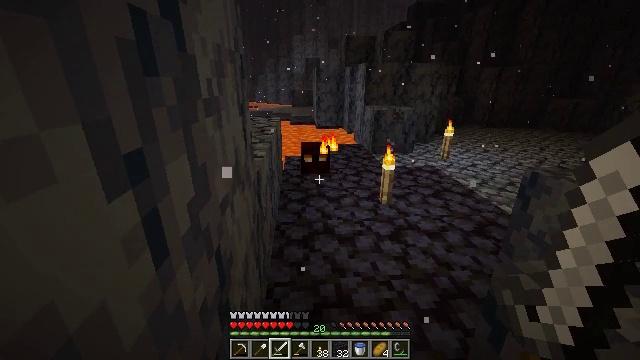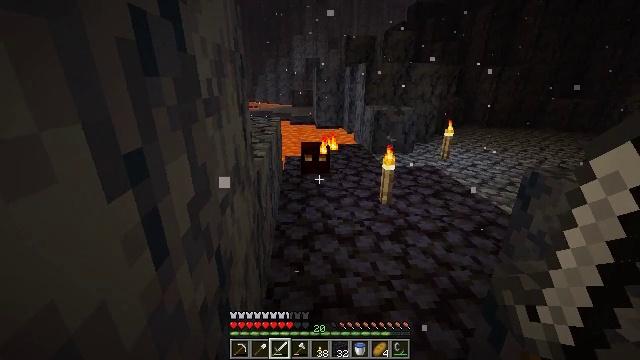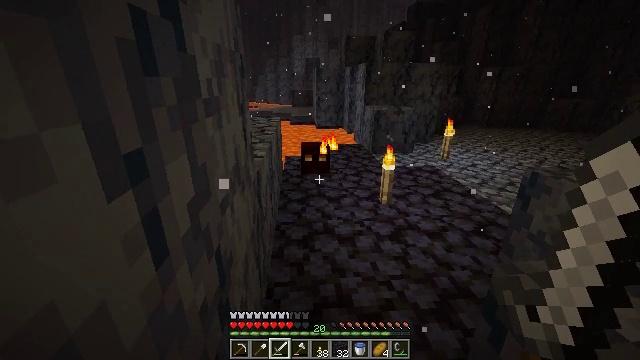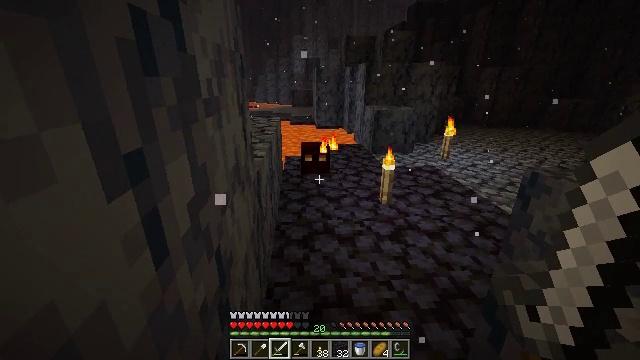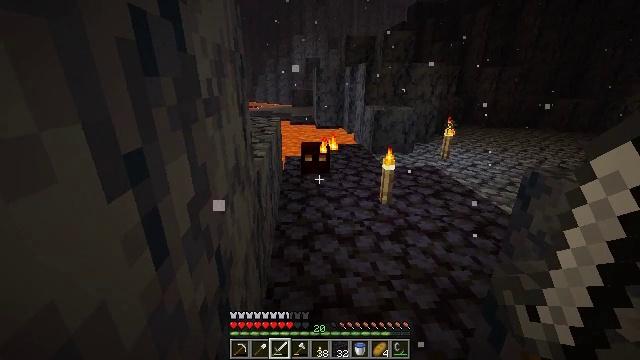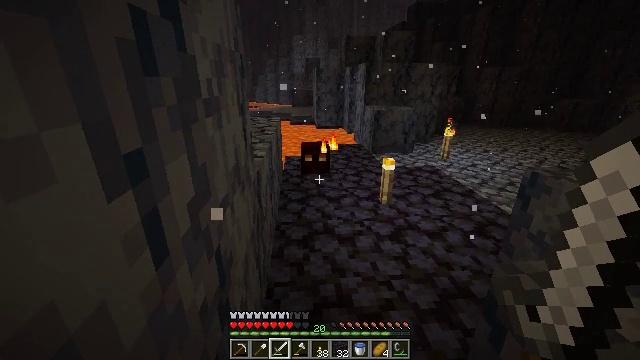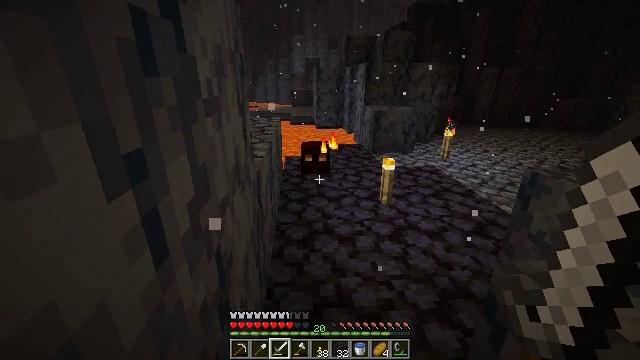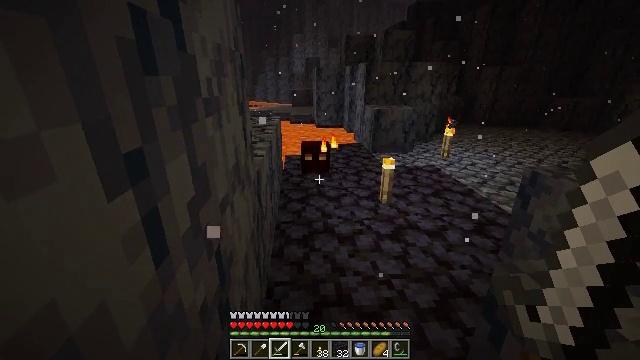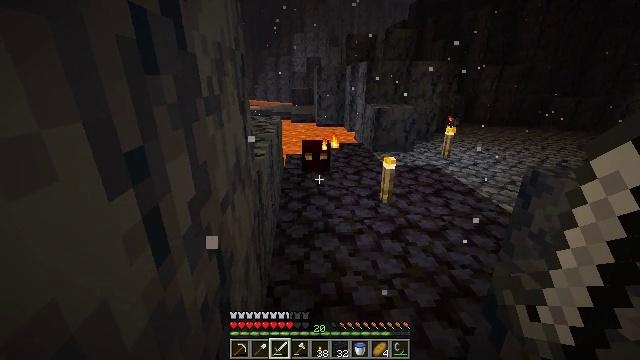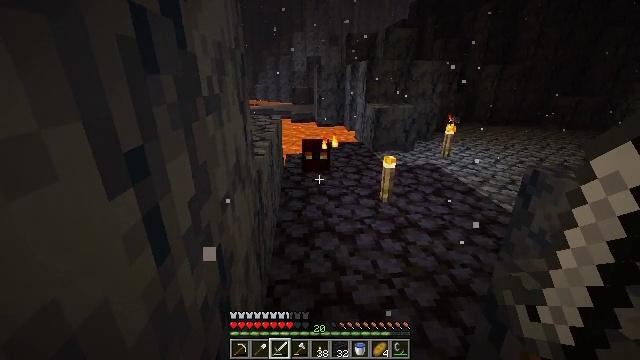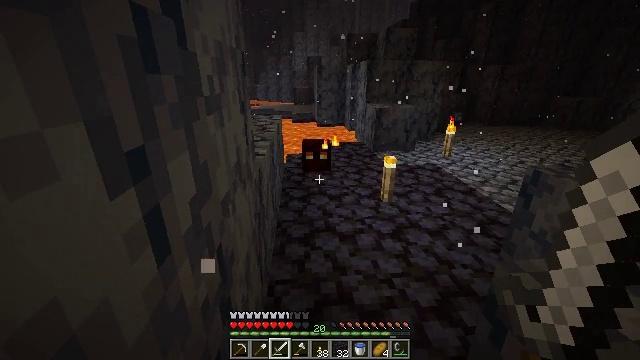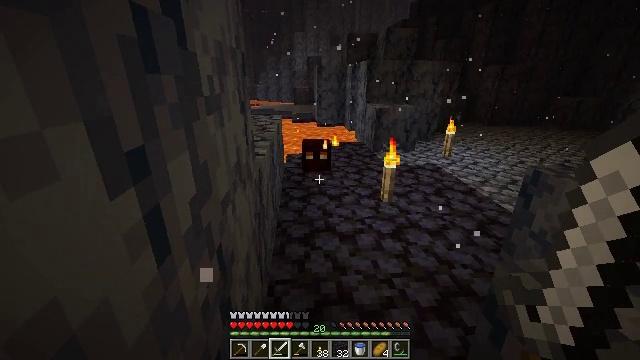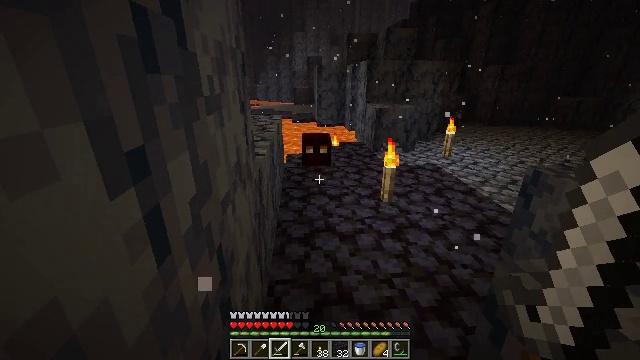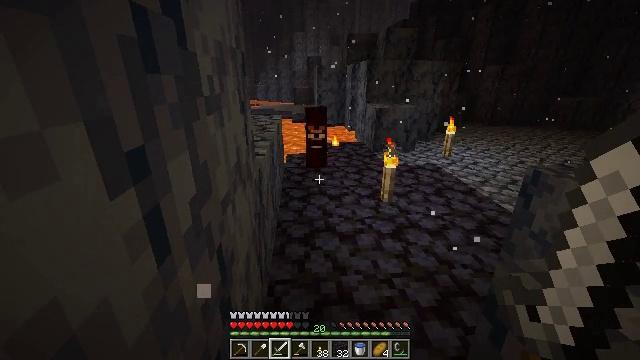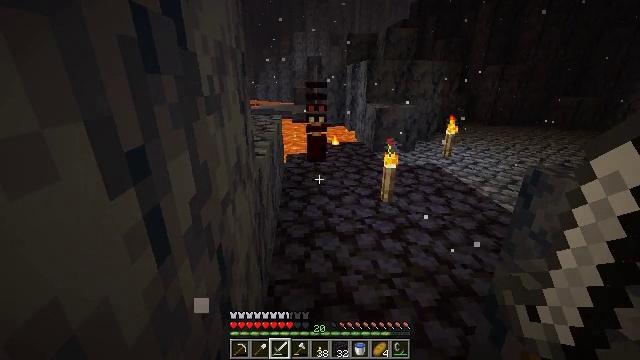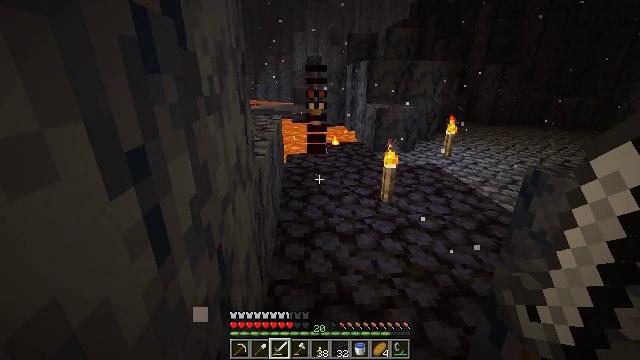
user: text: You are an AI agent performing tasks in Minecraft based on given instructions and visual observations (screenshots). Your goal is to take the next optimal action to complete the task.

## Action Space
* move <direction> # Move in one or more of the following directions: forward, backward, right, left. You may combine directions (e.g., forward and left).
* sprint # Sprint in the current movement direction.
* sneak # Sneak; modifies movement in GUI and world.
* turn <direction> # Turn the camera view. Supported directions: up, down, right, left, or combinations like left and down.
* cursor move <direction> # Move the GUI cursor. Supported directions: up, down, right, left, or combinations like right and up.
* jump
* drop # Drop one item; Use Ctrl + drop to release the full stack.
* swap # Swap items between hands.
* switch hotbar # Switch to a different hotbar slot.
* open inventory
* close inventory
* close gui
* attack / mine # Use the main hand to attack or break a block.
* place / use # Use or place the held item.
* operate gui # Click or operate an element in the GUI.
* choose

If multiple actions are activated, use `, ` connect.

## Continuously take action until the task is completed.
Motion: motion action
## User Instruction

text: Kill a magma cube.
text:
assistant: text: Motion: no_op
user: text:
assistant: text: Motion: no_op
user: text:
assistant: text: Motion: no_op
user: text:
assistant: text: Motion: no_op
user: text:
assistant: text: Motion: no_op
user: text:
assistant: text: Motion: no_op
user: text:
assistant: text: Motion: no_op
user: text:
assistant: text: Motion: no_op
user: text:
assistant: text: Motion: no_op
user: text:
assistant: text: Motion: no_op
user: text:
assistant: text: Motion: no_op
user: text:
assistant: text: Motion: no_op
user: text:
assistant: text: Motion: no_op
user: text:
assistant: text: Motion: no_op
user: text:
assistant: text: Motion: no_op
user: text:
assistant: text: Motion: no_op
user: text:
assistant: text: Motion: no_op
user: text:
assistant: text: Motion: no_op
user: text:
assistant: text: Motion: no_op
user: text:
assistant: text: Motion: no_op
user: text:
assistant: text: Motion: no_op
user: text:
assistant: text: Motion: no_op
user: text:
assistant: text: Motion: no_op
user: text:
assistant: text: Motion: move forward
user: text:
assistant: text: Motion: move forward
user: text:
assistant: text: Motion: move forward
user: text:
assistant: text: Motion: no_op
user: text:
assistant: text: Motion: no_op
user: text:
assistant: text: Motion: no_op
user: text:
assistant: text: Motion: no_op